Interaction volume radius: 10 \u00c5
Interaction volume height: 10 \u00c5
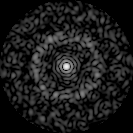
Disorder parameter: 0.8276